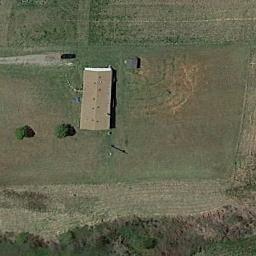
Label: sparse_residential